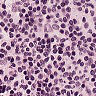
Metastatic tissue present: no